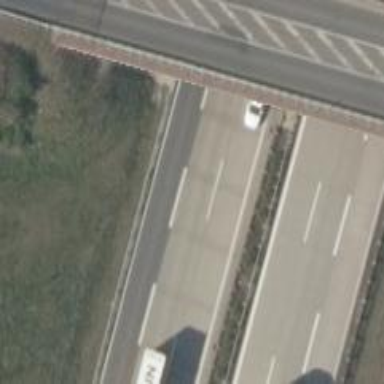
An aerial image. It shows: Concrete motorway.